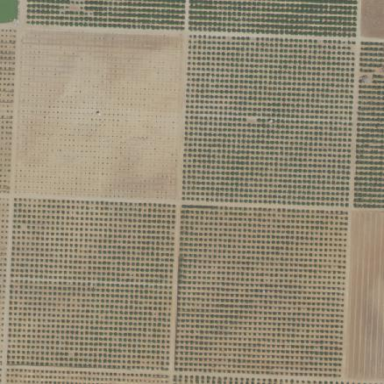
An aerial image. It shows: Orange orchard with rows of orange trees.